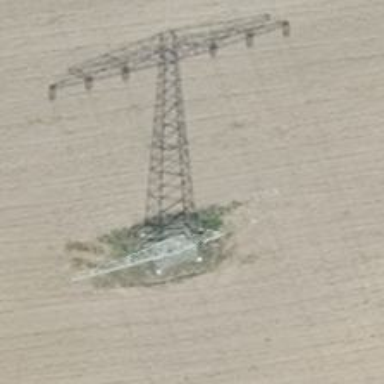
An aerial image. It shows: Power tower.